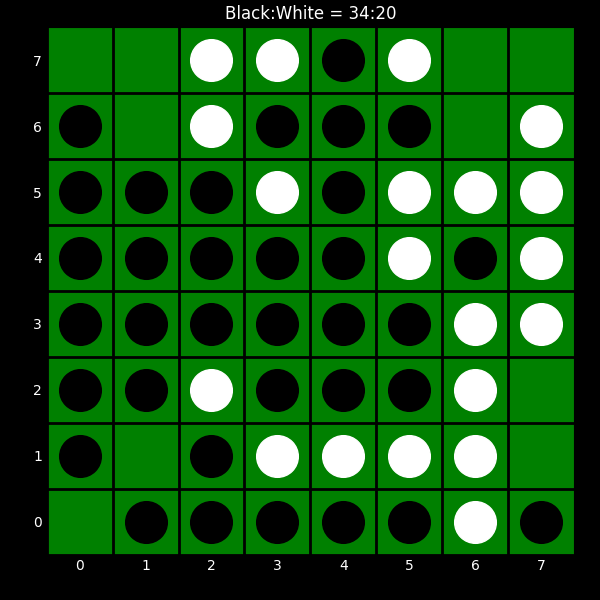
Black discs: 34
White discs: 20